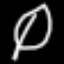
Label: leaf